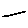
Label: line